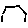
Label: hexagon